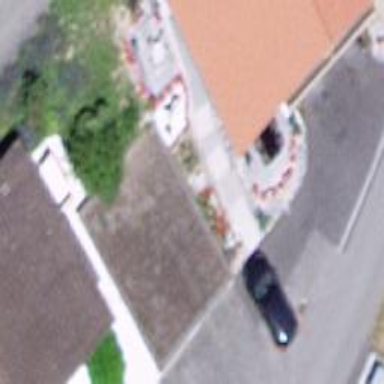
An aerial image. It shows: Garage.